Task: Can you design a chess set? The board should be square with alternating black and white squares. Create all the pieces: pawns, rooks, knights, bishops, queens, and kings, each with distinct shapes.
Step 1356:
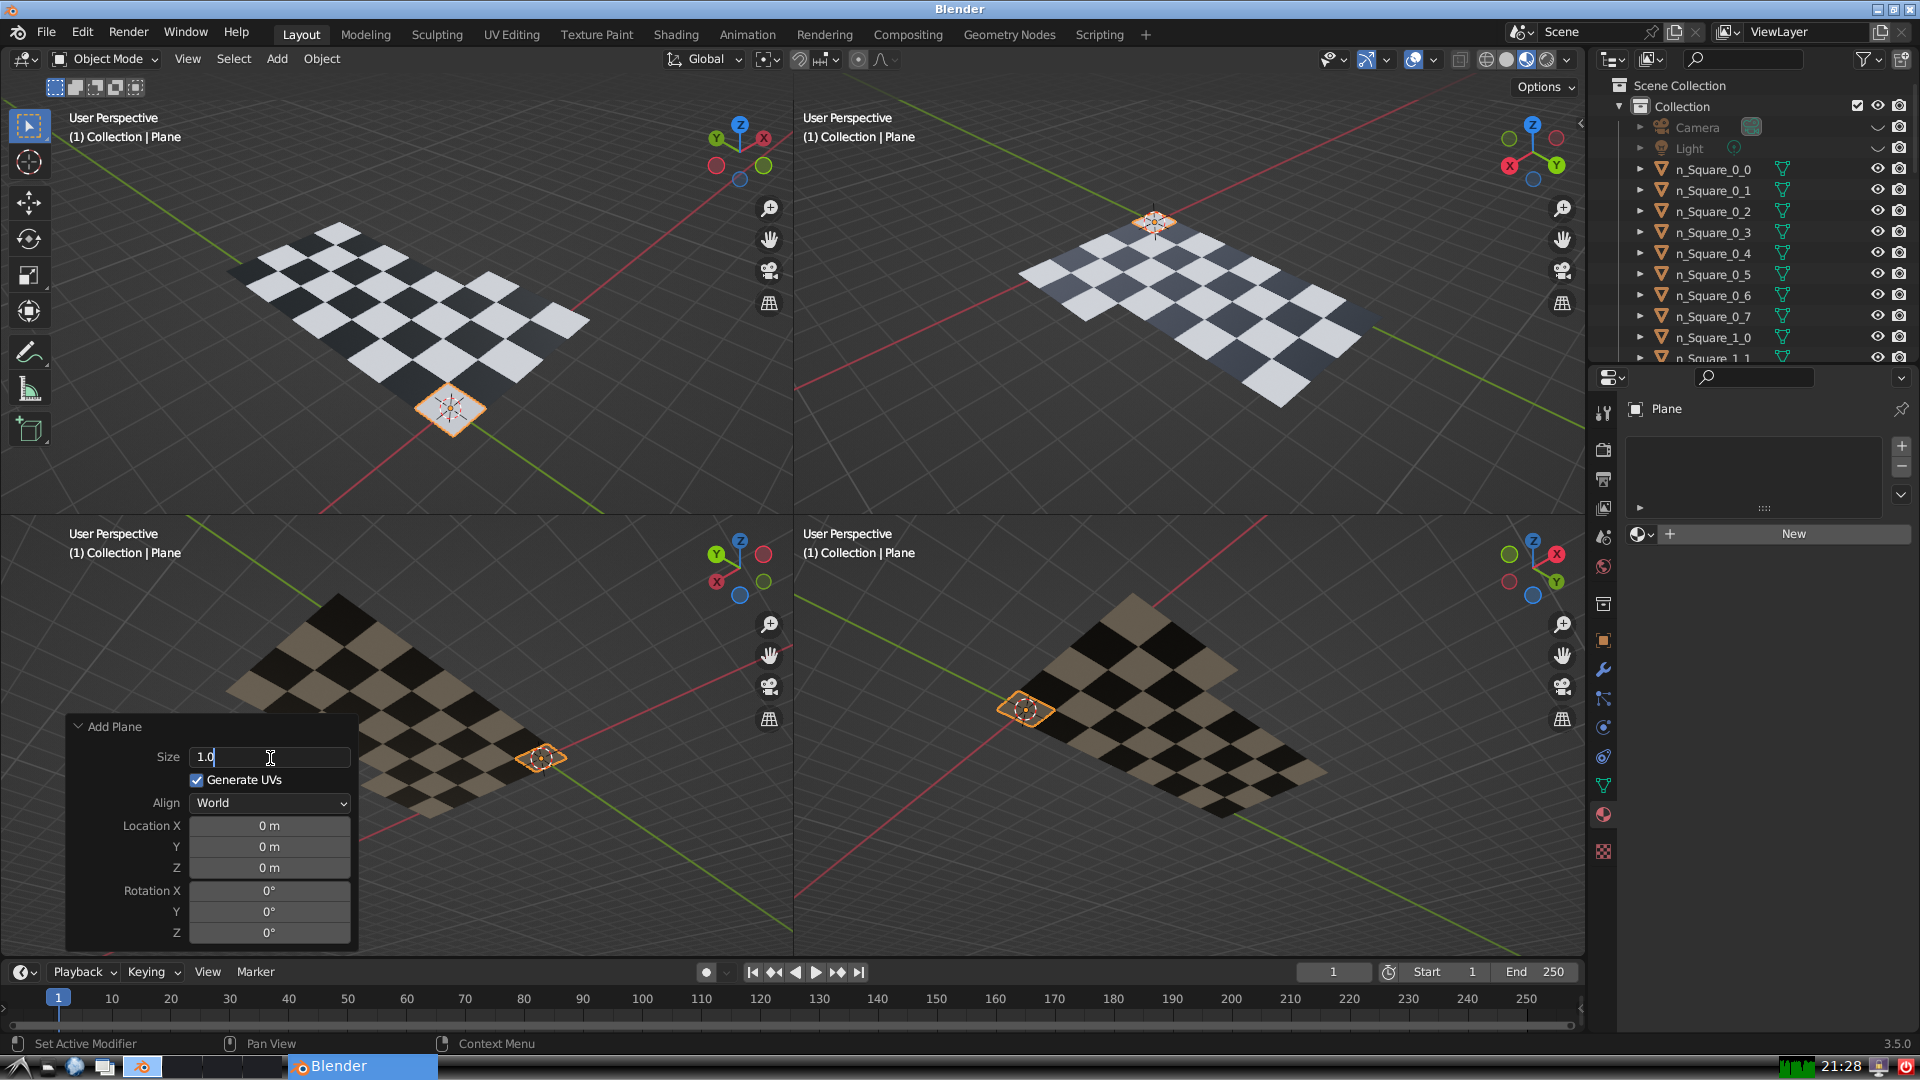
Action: {"key_press": ['Return']}